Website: walmart
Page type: billing-address
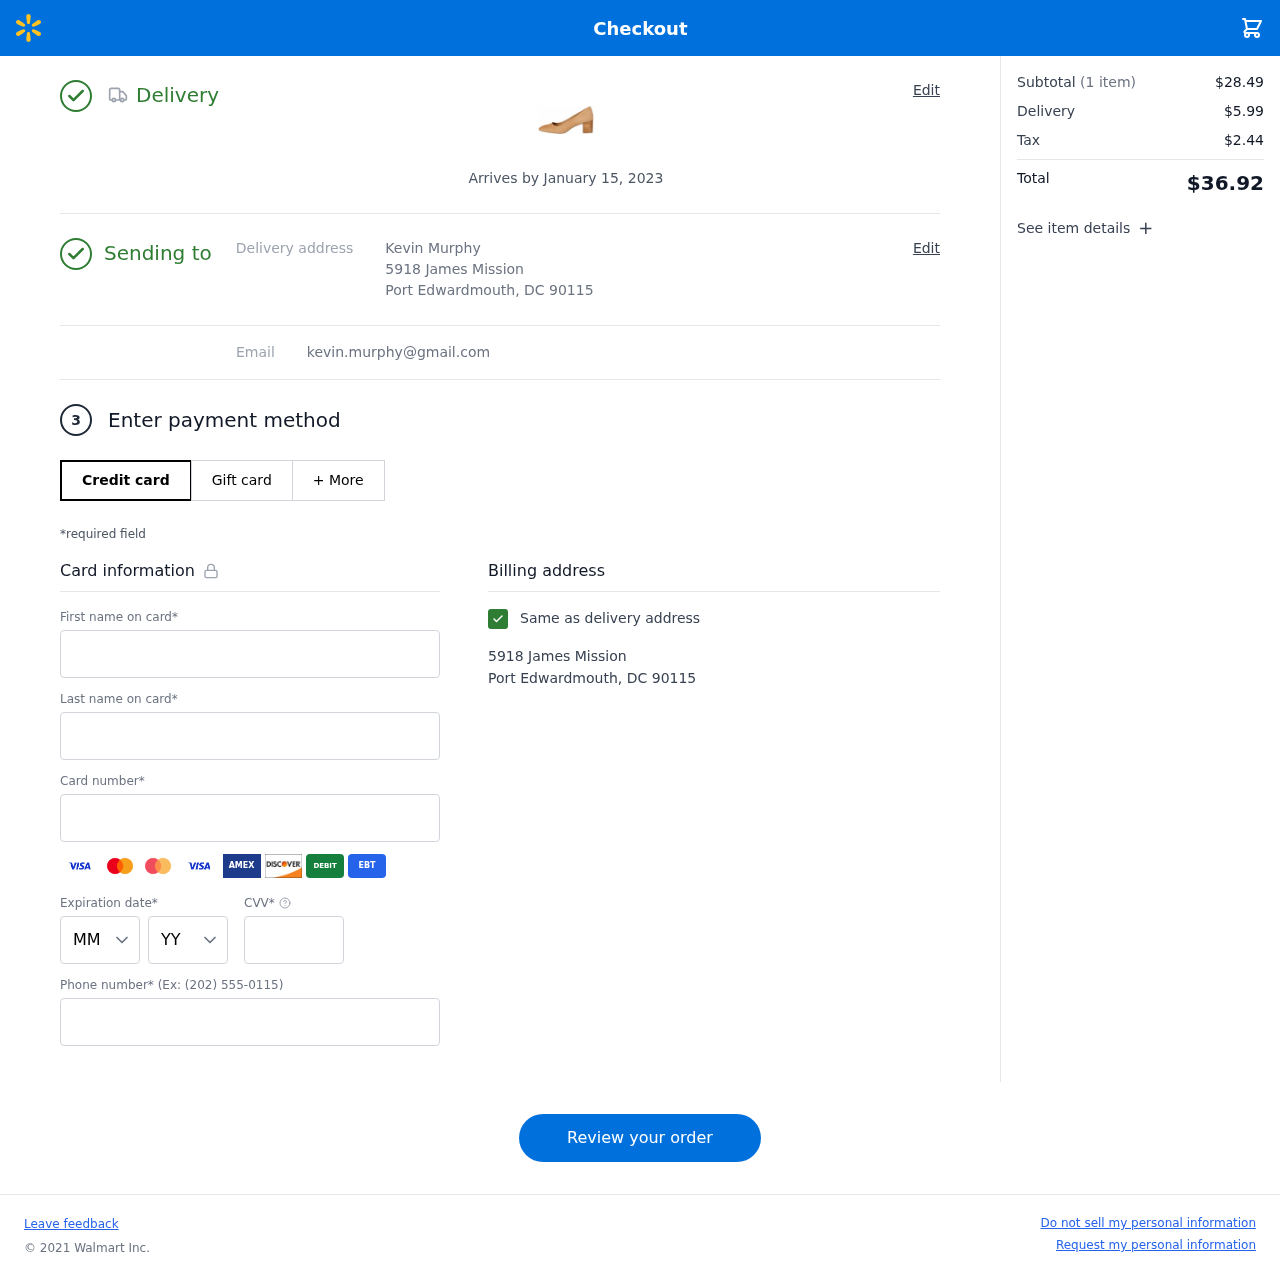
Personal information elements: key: PII_CARD_CVV
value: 9380
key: PII_CARD_EXPIRY_MONTH
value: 01
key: PII_CARD_EXPIRY_YEAR
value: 28
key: PII_CARD_NUMBER
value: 3411 8689 6712 788
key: PII_EMAIL
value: kevin.murphy@gmail.com
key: PII_FIRSTNAME
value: Kevin
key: PII_FULLNAME
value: Kevin Murphy
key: PII_LASTNAME
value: Murphy
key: PII_PHONE
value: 8983328570
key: PII_STREET
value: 5918 James Mission
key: PII_CITY_STATE_ZIP
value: Port Edwardmouth, DC 90115
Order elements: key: ORDER_DELIVERY_DATE
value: Arrives by January 15, 2023
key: ORDER_NUM_ITEMS
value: (1 item)
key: ORDER_SUBTOTAL
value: $28.49
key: ORDER_SHIPPING_COST
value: $5.99
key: ORDER_TAX
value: $2.44
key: ORDER_TOTAL
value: $36.92